Question: I would like to have a layout like below. The top header (non-sticky) and bottom notifications panel. We are planning to display scrollable text in the notifications panel. We would also like to have user to collapse this panel down, so that he can only see this when he wants to.
1. How can I design a such a layout using bootstrap (I am using the latest version)
2. The height of the notifications panel can be fixed via css.
I tried the following markup but I am having following issues with it.
1. I am not able to set the percent height (to support different monitors) for the bottom div
2. I do not know how to make it collapsible (bootstrap accordion may be?).
'''
<script src="https://ajax.googleapis.com/ajax/libs/jquery/2.1.1/jquery.min.js"></script>
<link rel="stylesheet" href="https://maxcdn.bootstrapcdn.com/bootstrap/3.3.2/css/bootstrap.min.css">
<script src="https://maxcdn.bootstrapcdn.com/bootstrap/3.3.2/js/bootstrap.min.js"></script>
<div class="row">
<div class="col-md-12">
<h3>Heading</h3><hr/>
</div>
</div>
<div class="footer navbar-fixed-bottom">
<h4>Notifications</h4><hr/>
</div>
'''

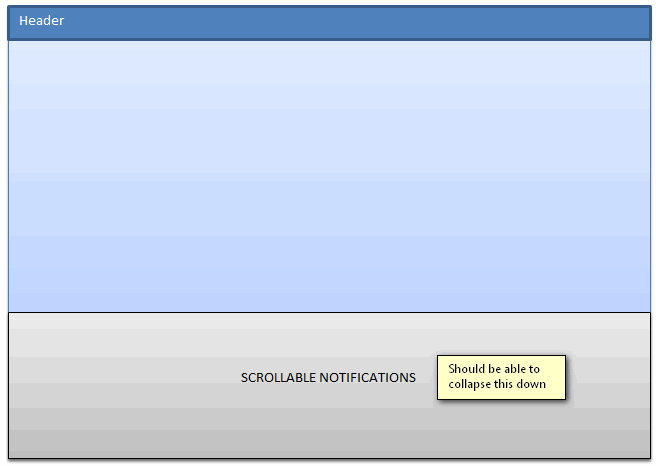
Answer: I used bootstrap 'accordion' instead of 'collapse' as I wanted to allow user to click on the title (div) rather than any link or button. Please see the code snippet attached.
'''
.bottom0.panel-group {
margin-bottom: 0;
}
.notifications-scroll-area {
height: 150px;
position: relative;
overflow: auto;
}
'''
'''
<script src="https://ajax.googleapis.com/ajax/libs/jquery/2.1.1/jquery.min.js"></script>
<!-- Optional theme -->
<link rel="stylesheet" href="https://maxcdn.bootstrapcdn.com/bootstrap/3.3.2/css/bootstrap.min.css">
<!-- Latest compiled and minified JavaScript -->
<script src="https://maxcdn.bootstrapcdn.com/bootstrap/3.3.2/js/bootstrap.min.js"></script>
<div class="container-fluid body-content">
<div class="row">
<div class="col-md-12">
<h3>Admin Home</h3>
</div>
</div>
<div class="row">
<div class="col-md-3 col-md-offset-9">
<a href="@Url.Action(" NewConfiguration ")" class="btn btn-link"><span class="text-uppercase"><i class="fa fa-play-circle"></i>&nbsp;New Configuration</span></a>
<a href="#" class="btn btn-link"><span class="text-uppercase"><i class="fa fa-cog"></i>&nbsp;Manage Configuration</span></a>
<hr />
</div>
</div>
<div class="footer navbar-fixed-bottom">
<div class="panel-group bottom0" id="accordion" role="tablist" aria-multiselectable="true">
<div class="panel panel-primary">
<div class="panel-heading" role="tab" id="headingOne" style="cursor: pointer" data-toggle="collapse" data-parent="#accordion" href="#collapseOne" aria-expanded="true" aria-controls="collapseOne">
<h4 class="panel-title">
<i class="fa fa-info"></i>&nbsp;&nbsp;Notifications
</h4>
</div>
<div id="collapseOne" class="panel-collapse collapse notifications-scroll-area" role="tabpanel" aria-labelledby="headingOne">
<div class="panel-body ">
<table class="table table-striped table-hover table-condensed">
<thead>
<tr>
<th>TimeStamp</th>
<th>Type</th>
<th>Message</th>
</tr>
</thead>
<tbody>
<tr>
<td>22/11/2014</td>
<td><span class="label label-info">INFO</span>
</td>
<td>Execution started.</td>
</tr>
<tr>
<td>22/11/2014</td>
<td><span class="label label-success">SUCCESS</span>
</td>
<td>Execution completed.</td>
</tr>
<tr>
<td>22/11/2014</td>
<td><span class="label label-danger">ERROR</span>
</td>
<td>Execution failed.</td>
</tr>
<tr>
<td>22/11/2014</td>
<td><span class="label label-info">INFO</span>
</td>
<td>Execution started.</td>
</tr>
</tbody>
</table>
</div>
</div>
</div>
</div>
</div>
</div>
'''